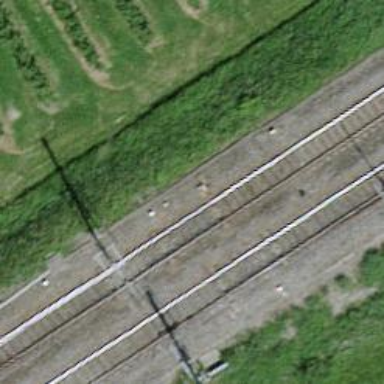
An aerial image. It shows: Single-track electrified railway with contact line.